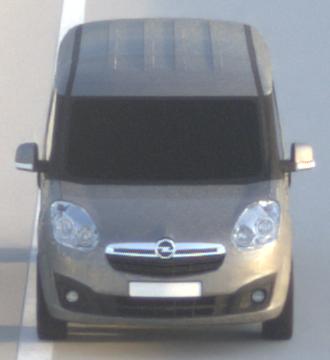
Make: Opel
Model: Combo Combi L1H1 1.4
Detailed model: Combo (D) Combi
Model produced from: 2012/01
Model produced until: 2013/11
Doors: 5
Color: gray
Road condition: dry road
Daytime: sunrise or sunset
Contrast: low contrast